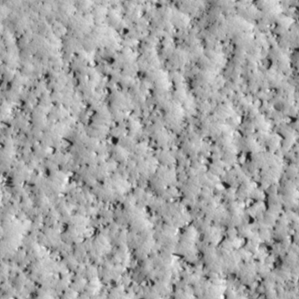
Label: non_frost